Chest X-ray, AP view. Patient: 48 years old, sex F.
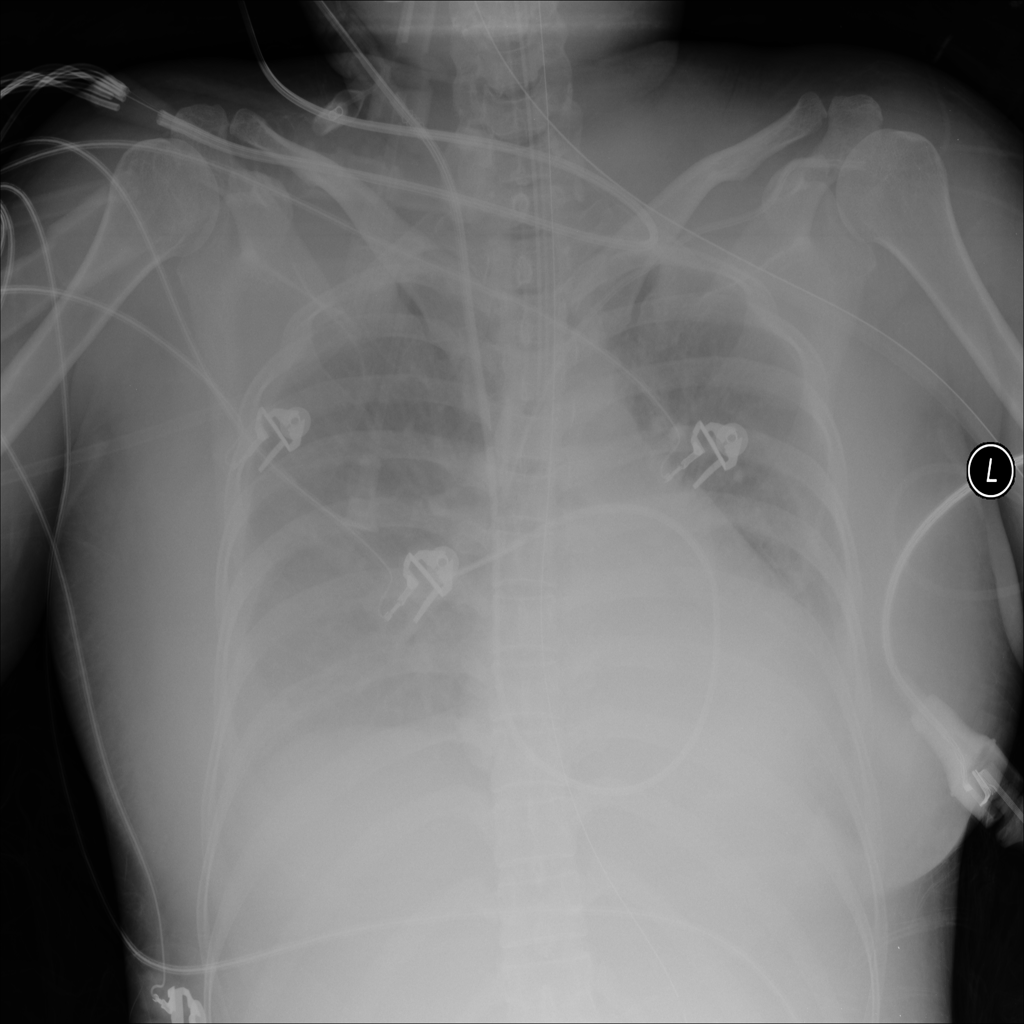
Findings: No Finding